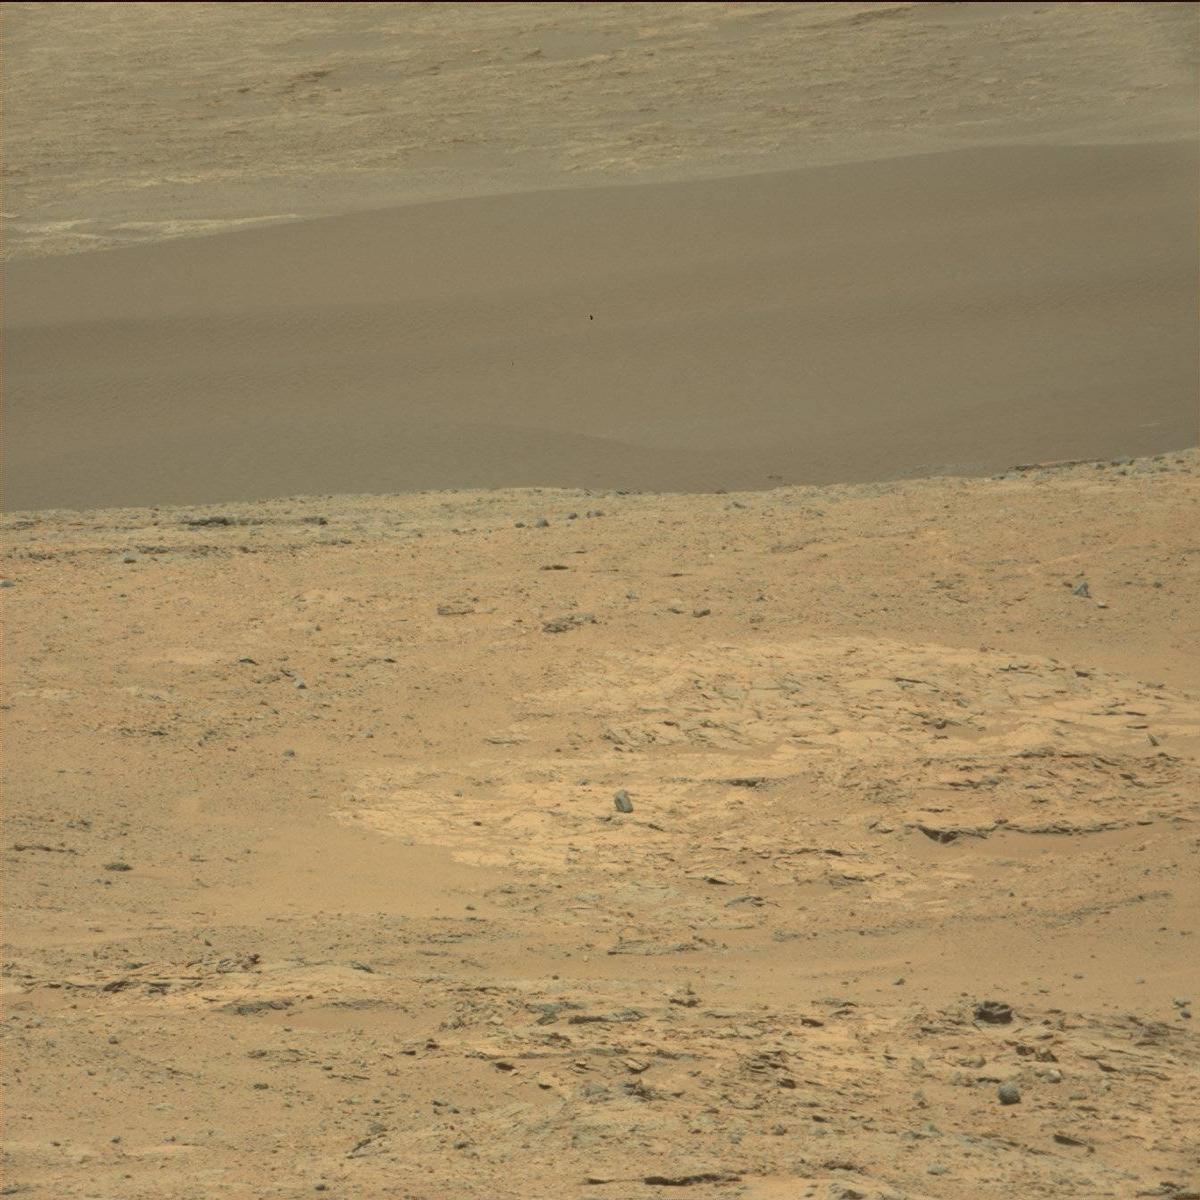
Terrain classes present: Bedrock, Ridge, Sand / Soil